Question: So I've got the template files working correctly. Sort of.

The static resource does render. But when I make changes to the file, I MUST hit save in the Modx ui before the changes show up in the output. Is there any way I can turn the cache off all together? Or at-least have some kind of 'watch' system that refreshes the cache on file save? I would really like to start using modx, but so far the templating work flow is really painful.
There has got to be a package for this. But so far my googling has come up short.
Thanks SO!
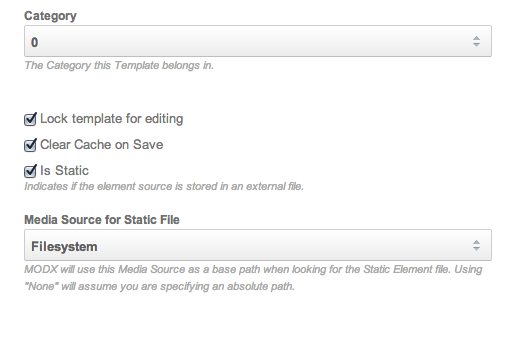
Answer: You just need to turn off "cache_resource" in system settings. ( <URL> Do not forget the end of the development process to return the setting to its original position. You can make yourself a reminder directly in the file, for example: '<!-- Partial Resource Cache is Off Now -->'